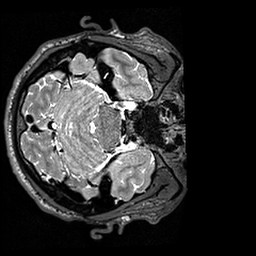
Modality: T2w
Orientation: axial
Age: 24
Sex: male
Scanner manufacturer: siemens
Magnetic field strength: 3 T
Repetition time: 3.2 s
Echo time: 0.408 s